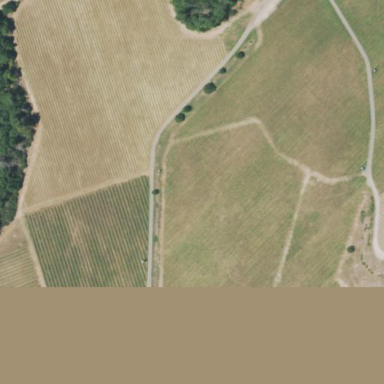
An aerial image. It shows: Vineyard with wine grapes as the crop.